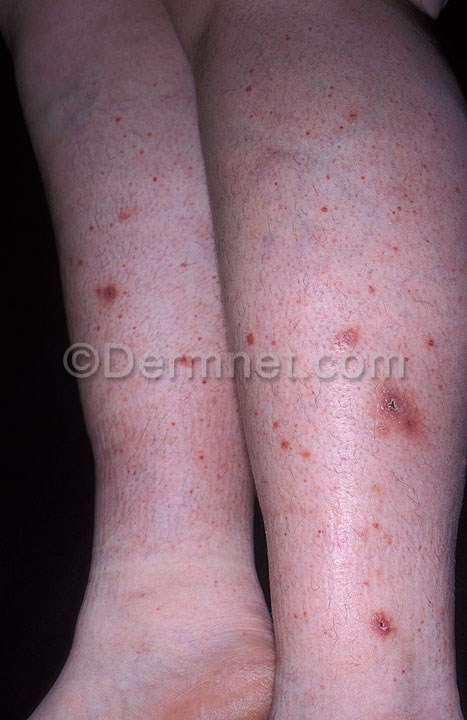
Disease: Vasculitis Photos